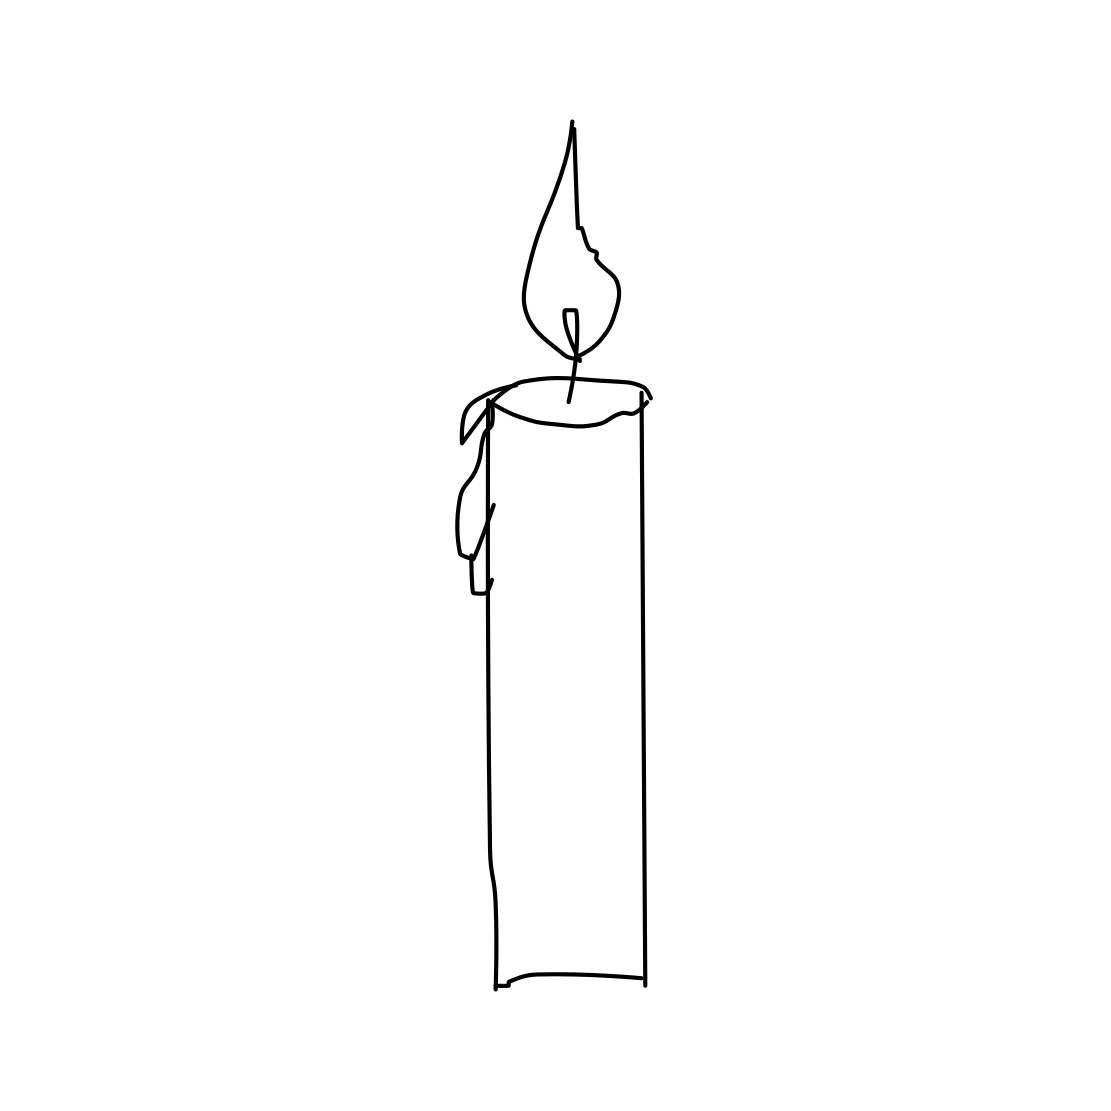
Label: candle